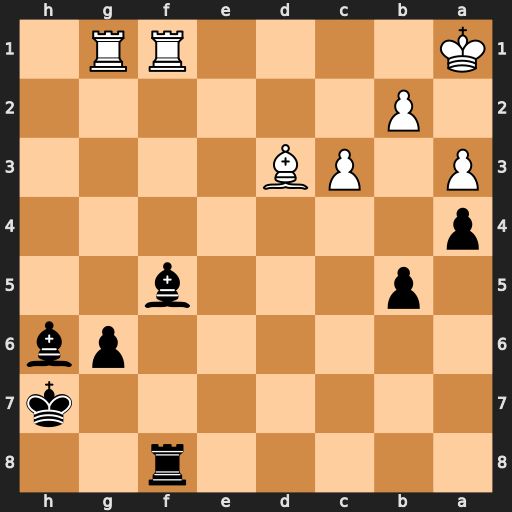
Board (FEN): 5r2/7k/6pb/1p3b2/p7/P1PB4/1P6/K4RR1
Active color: b
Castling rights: -
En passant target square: -
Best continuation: Bxd3 Rxf8 Bxf8